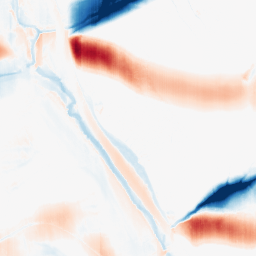
Category: morphological
Decomposition family: morphological_ellipse
Decomposition parameters: operation: average
width: 50
height: 5
Upsampling method: sinc_hamming
Upsampling parameters: scale: 2
kernel_size: 16
Upsampling scale: 2